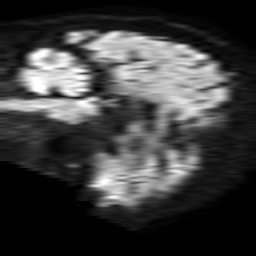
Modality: TRACE
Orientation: sagittal
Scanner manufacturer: philips
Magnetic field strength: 1.5 T
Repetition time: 3.481 s
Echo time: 0.07039 s